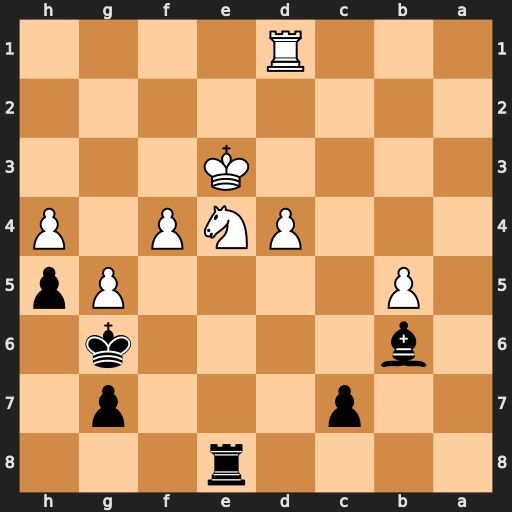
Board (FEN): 4r3/2p3p1/1b4k1/1P4Pp/3PNP1P/4K3/8/3R4
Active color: b
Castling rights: -
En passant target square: -
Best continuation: Kf5 Kf3 Rxe4